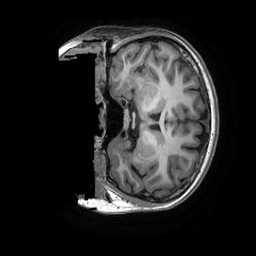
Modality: T1w
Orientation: coronal
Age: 21
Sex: female
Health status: healthy
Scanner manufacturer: ge